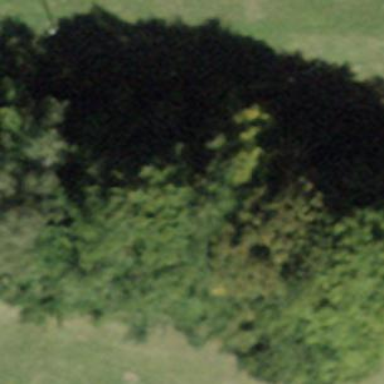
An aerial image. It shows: Forest area.